Interaction volume radius: 10 \u00c5
Interaction volume height: 10 \u00c5
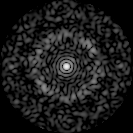
Disorder parameter: 0.7877